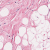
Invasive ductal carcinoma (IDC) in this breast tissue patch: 0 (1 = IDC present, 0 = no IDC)